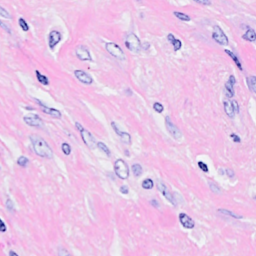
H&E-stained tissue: Breast